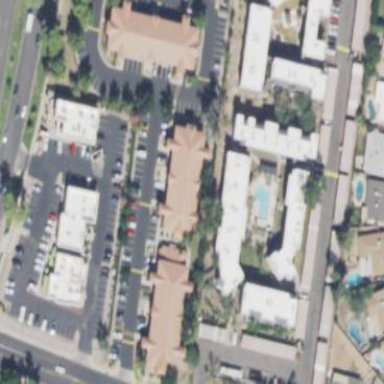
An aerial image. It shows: Hotel.